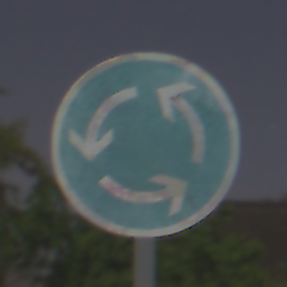
Verkehrszeichen: Kreisverkehr
Umgebung: Outdoor, Nature
Tageszeit: Night
Wetter: Clear
Licht: Natural
Jahreszeit: NotSpecified
Kontrast: HighContrast